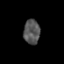
Tissue: prostate
Cell type: T cells
Senescence score: 0.3315
Nuclear area (px): 392
Mean DAPI intensity: 85.319